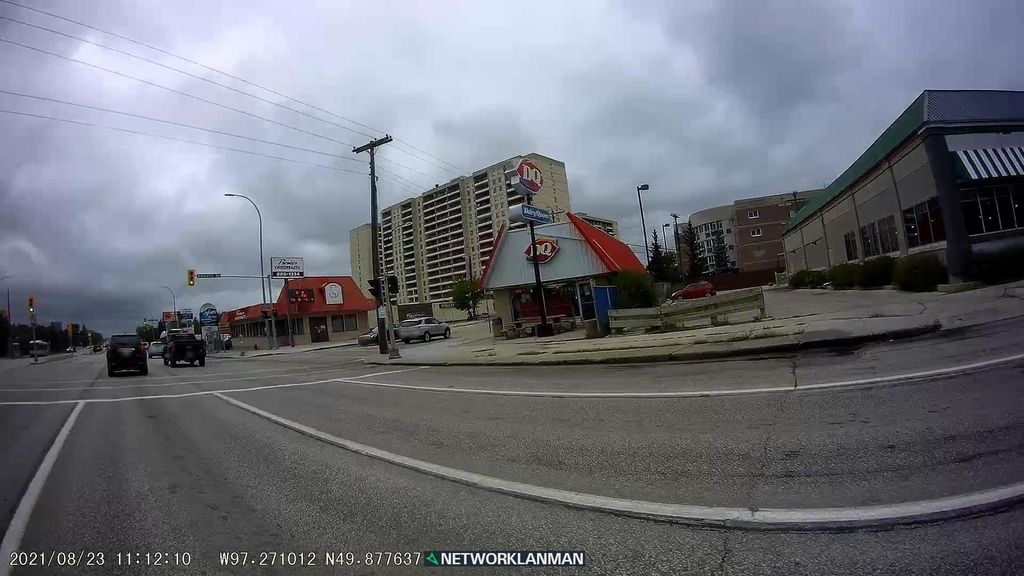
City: winnipeg